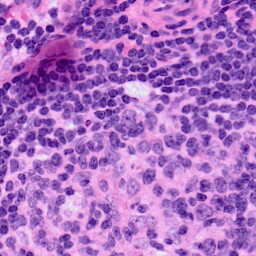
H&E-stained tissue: LymphNode